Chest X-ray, PA view. Patient: 48 years old, sex M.
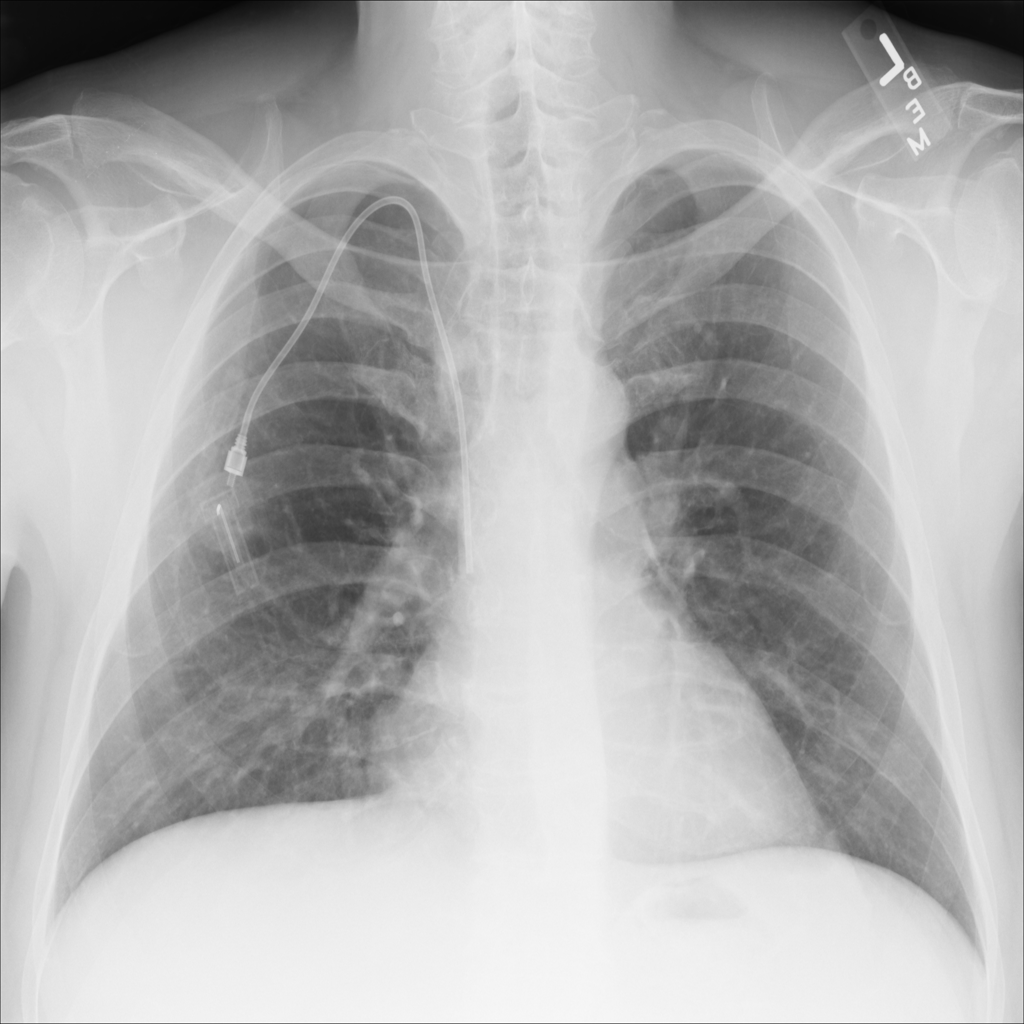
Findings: No Finding